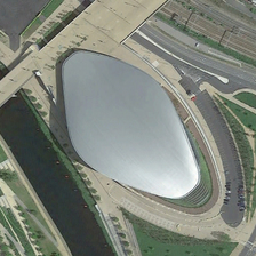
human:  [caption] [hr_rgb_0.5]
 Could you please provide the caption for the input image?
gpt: it is a quadrilateral center with smooth silver roof surrounded by roads .

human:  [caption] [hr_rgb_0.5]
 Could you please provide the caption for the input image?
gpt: The circular diamond-shaped metal building is surrounded by a river and a road, as well as a long parking lot and lawn.

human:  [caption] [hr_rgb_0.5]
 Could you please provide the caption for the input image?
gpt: the rhombic center is near a canal and close to some grass lands .

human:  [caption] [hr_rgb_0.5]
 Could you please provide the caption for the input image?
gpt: Rhombus-shaped circular metal buildings are surrounded by rivers and roads, as well as narrow parking lots and lawns.

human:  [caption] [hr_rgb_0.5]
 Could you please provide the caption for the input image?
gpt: an almost oval silver gray center building is near a river .